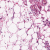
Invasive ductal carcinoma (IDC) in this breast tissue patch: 0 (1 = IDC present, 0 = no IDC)